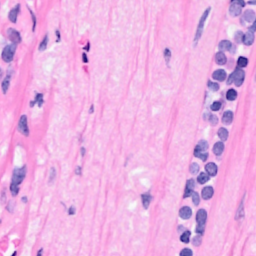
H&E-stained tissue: Breast